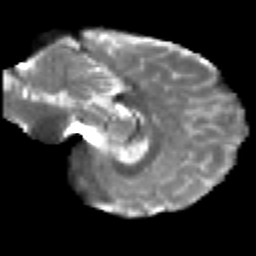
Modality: T2w
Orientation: sagittal
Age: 23
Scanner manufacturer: siemens
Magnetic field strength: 3 T
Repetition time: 2.2 s
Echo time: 0.084 s